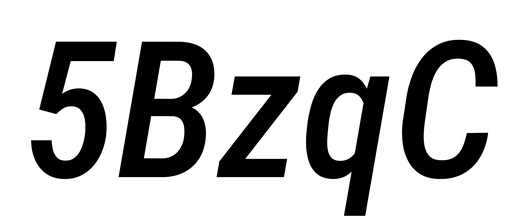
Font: Roboto-Italic_Condensed_Medium_Italic